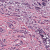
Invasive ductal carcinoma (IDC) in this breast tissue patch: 1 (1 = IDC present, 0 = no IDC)